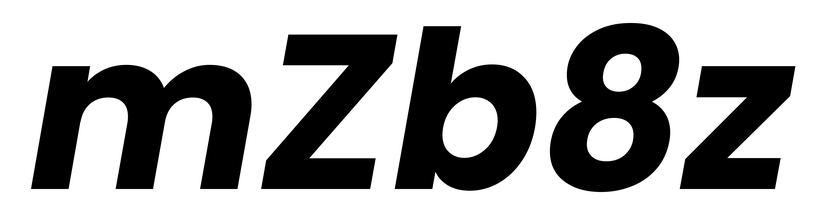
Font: Poppins-BoldItalic